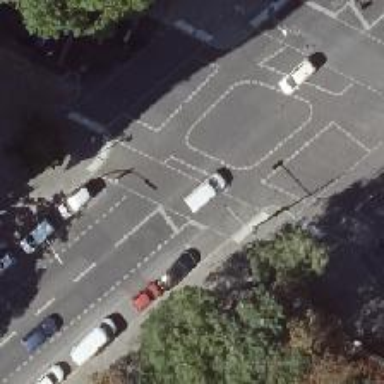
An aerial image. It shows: Footway crossing with traffic signals.